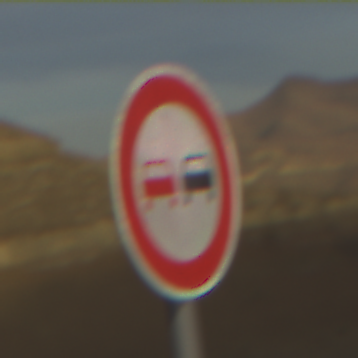
Verkehrszeichen: Ueberholverbot
Umgebung: Outdoor, Nature
Tageszeit: SunriseSunset
Wetter: PartlyCloudy
Licht: Natural
Jahreszeit: NotSpecified
Kontrast: HighContrast